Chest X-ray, AP view. Patient: 57 years old, sex M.
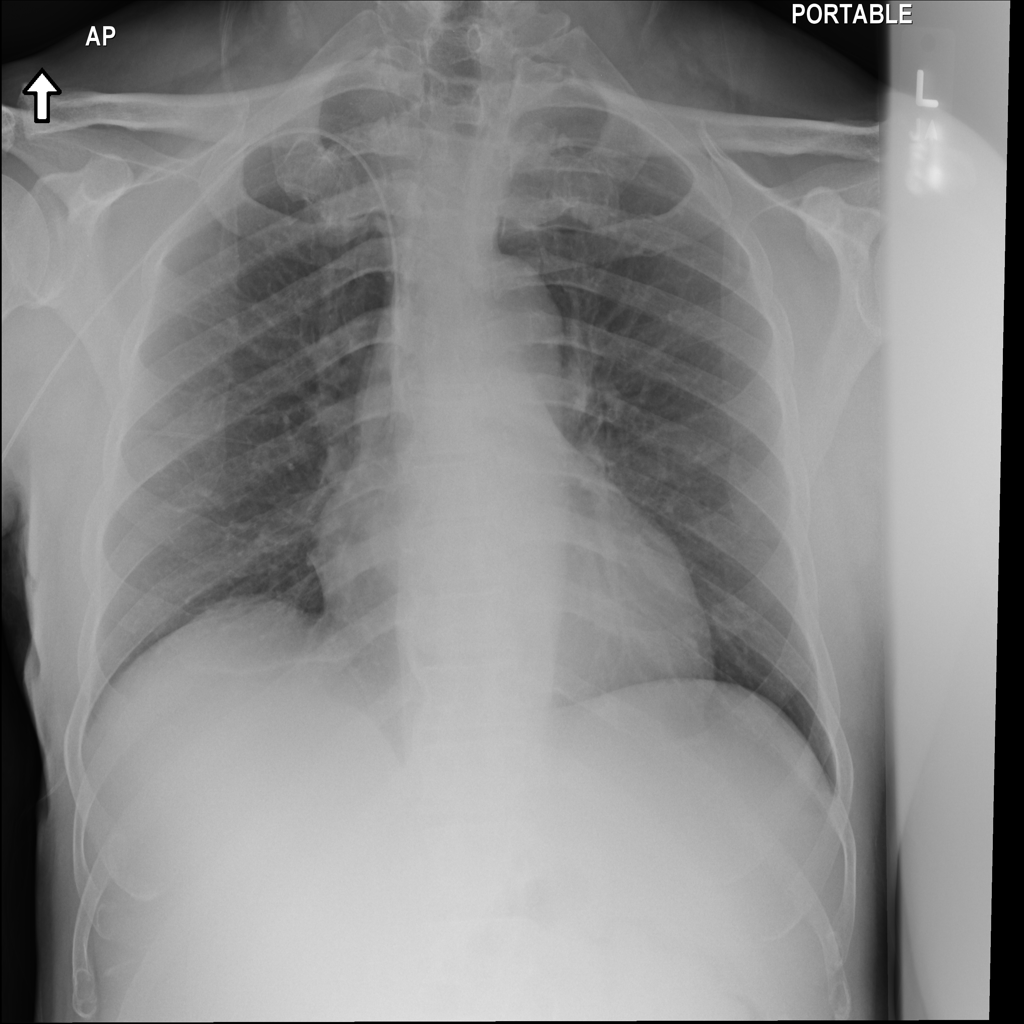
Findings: No Finding